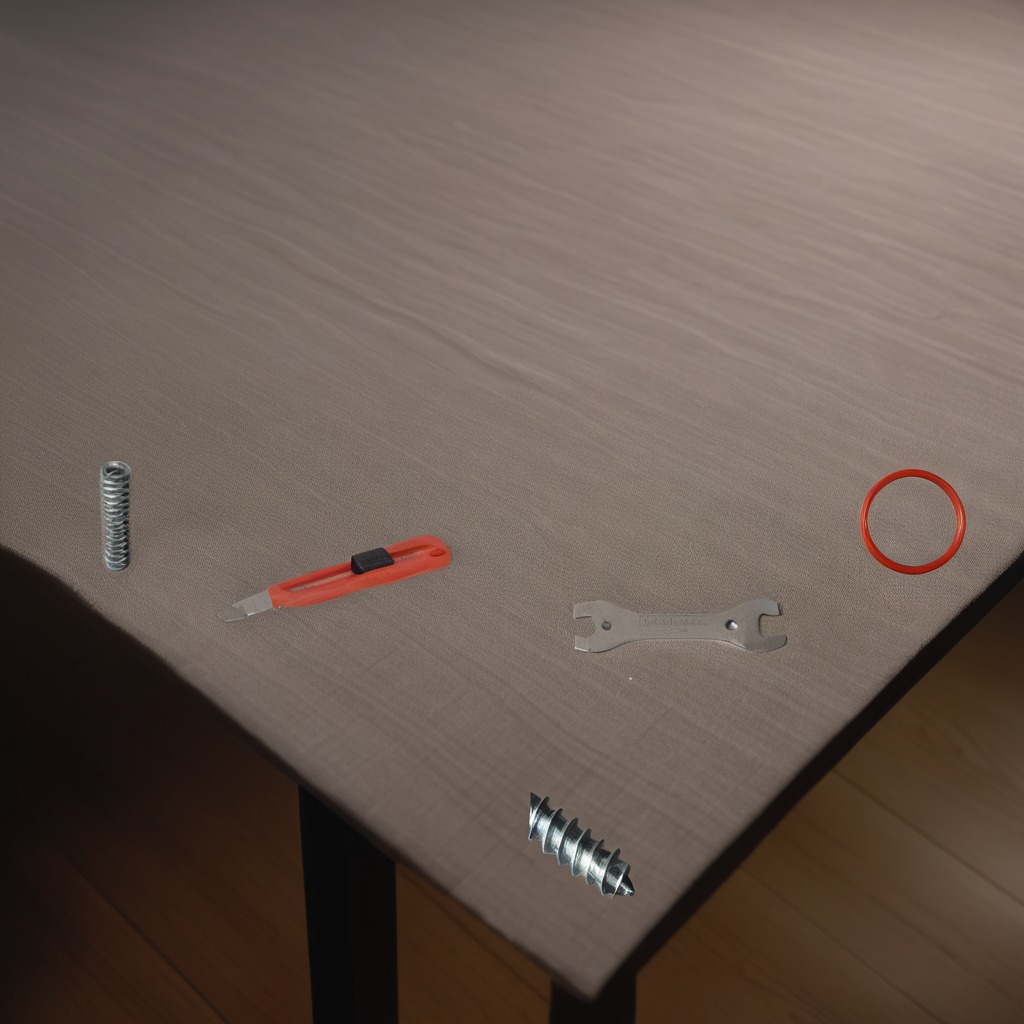
A rubber Oring, a utility knife, a metal machine screw, a coiled metal spring, and a wrench are lying on a wooden table inside a workshop at night dim ambient light soft shadows worn but beneath the cloth